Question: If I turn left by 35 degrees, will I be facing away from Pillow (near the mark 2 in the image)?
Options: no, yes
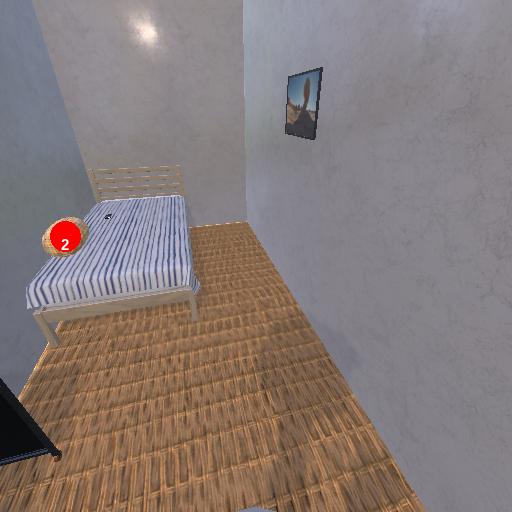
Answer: no